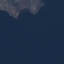
Land use / land cover: SeaLake